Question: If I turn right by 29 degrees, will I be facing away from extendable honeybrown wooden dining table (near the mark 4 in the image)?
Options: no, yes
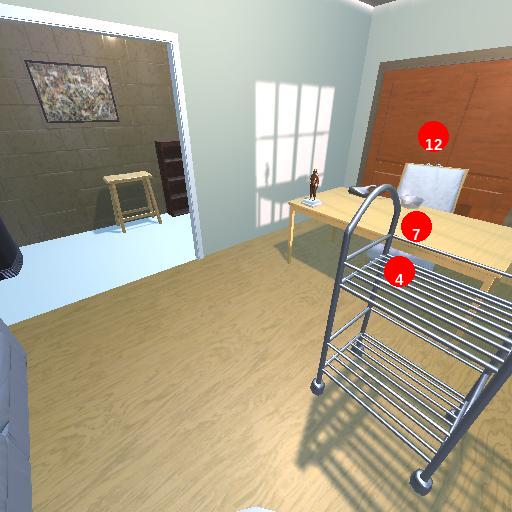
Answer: no